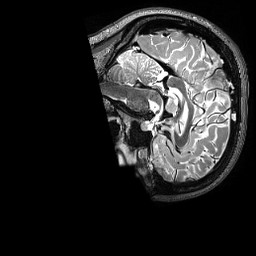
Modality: T2w
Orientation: sagittal
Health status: healthy
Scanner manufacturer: siemens
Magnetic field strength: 3 T
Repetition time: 3.2 s
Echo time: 0.565 s